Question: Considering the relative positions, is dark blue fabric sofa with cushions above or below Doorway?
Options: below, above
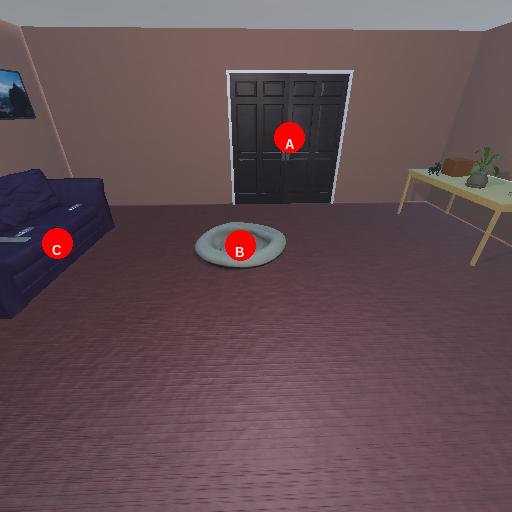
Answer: below